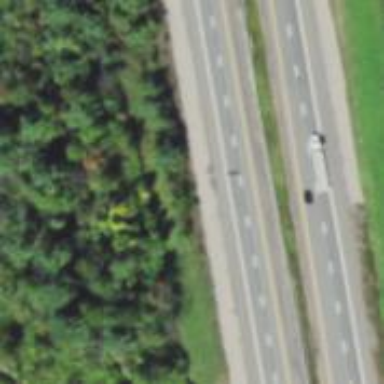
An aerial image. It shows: Asphalt motorway.